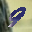
Label: 9